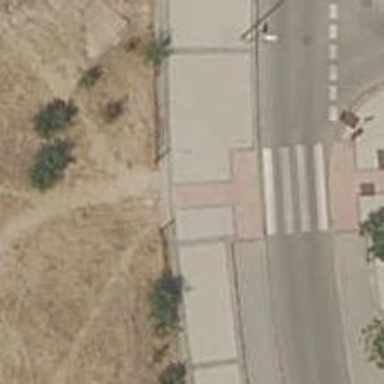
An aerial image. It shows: Sidewalk made of paving stones.